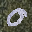
Label: 0